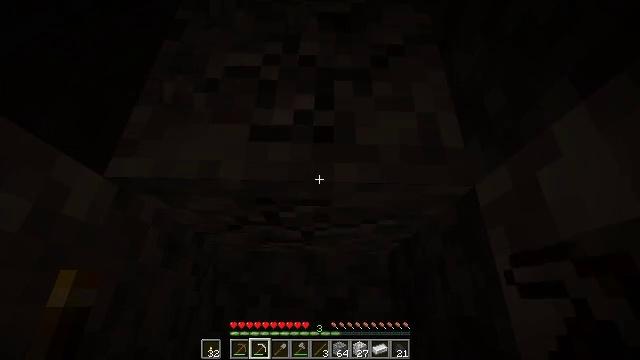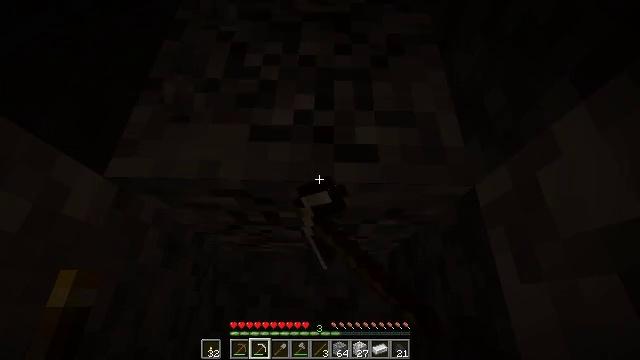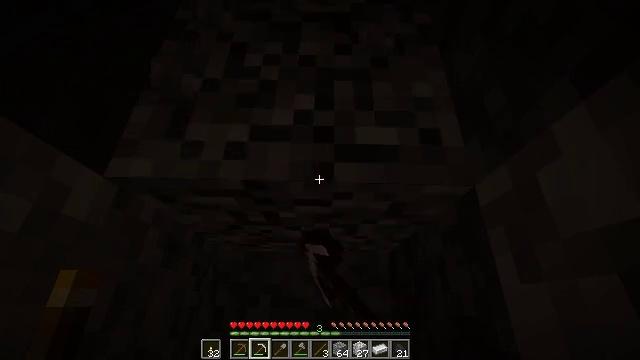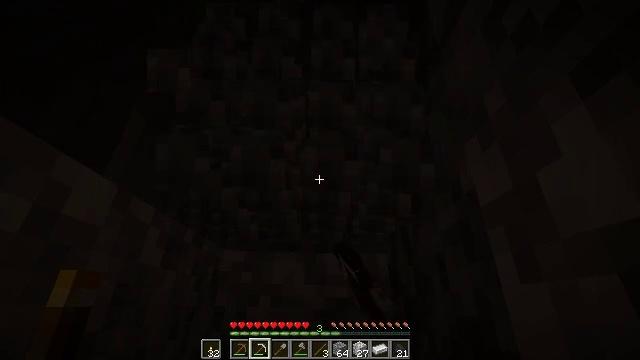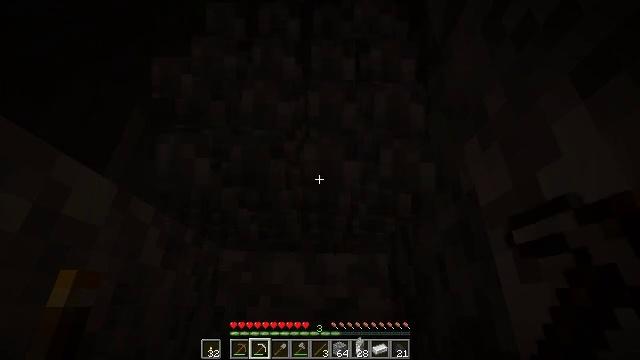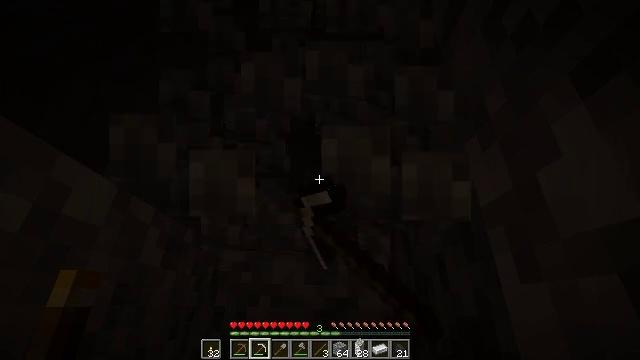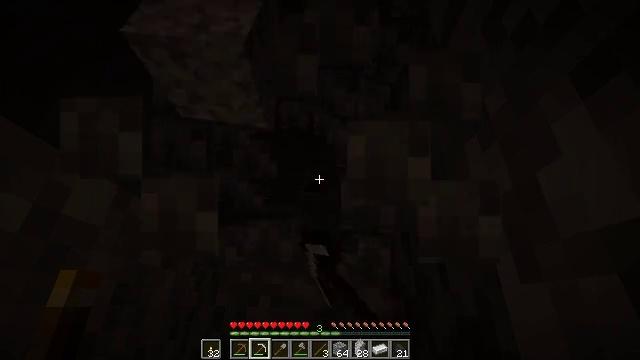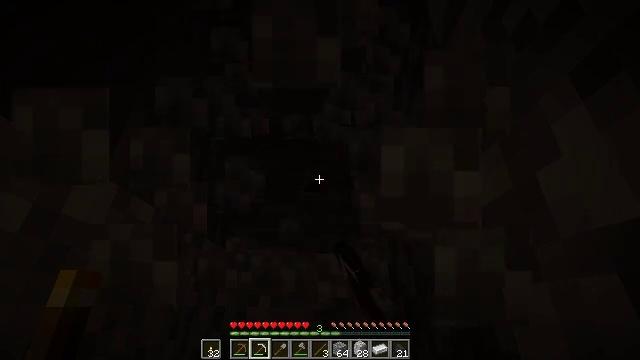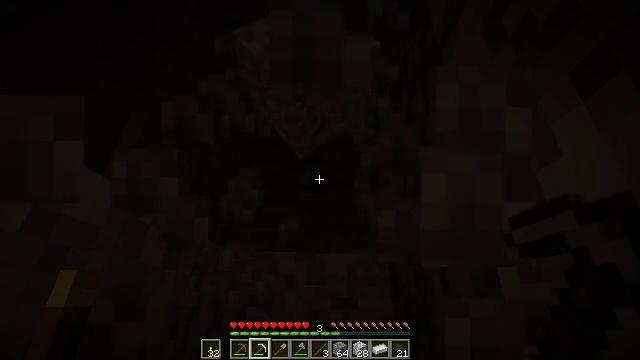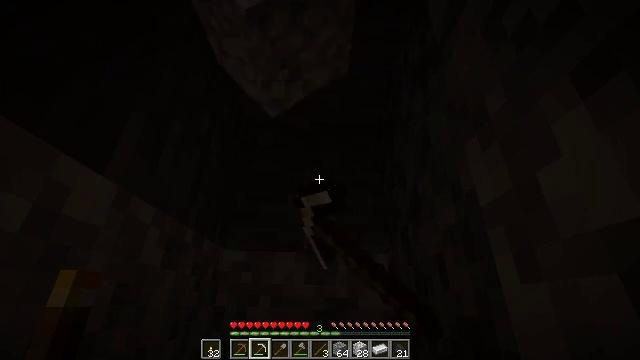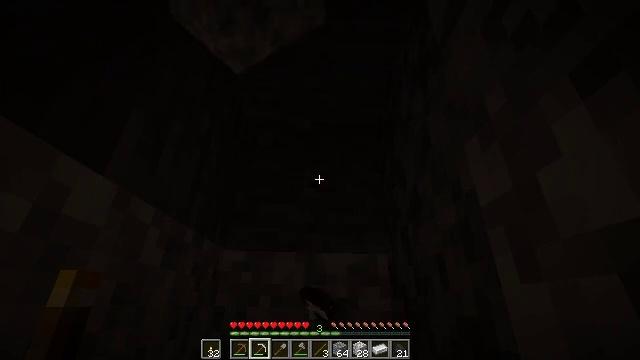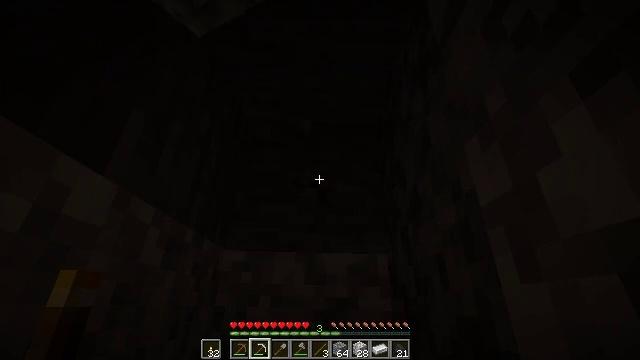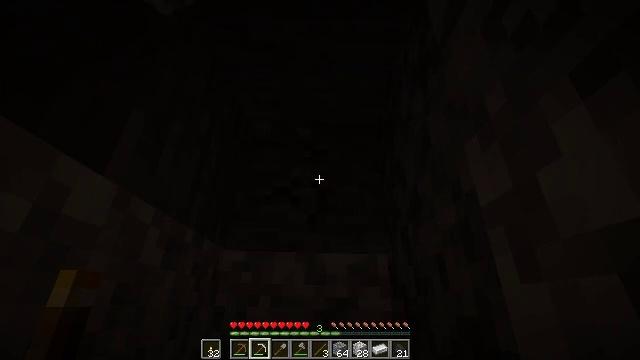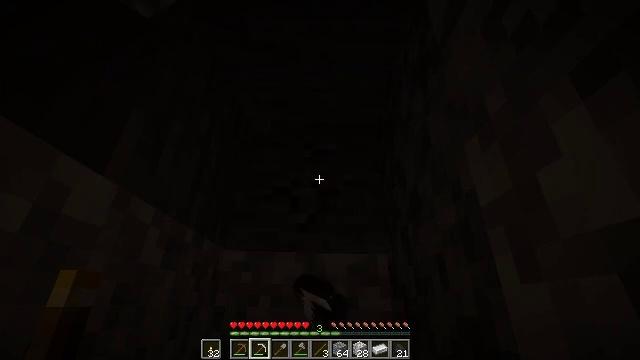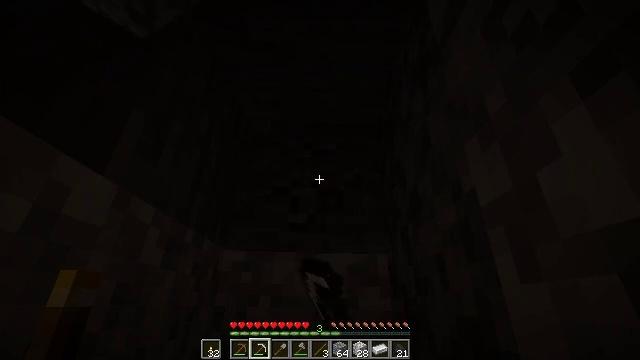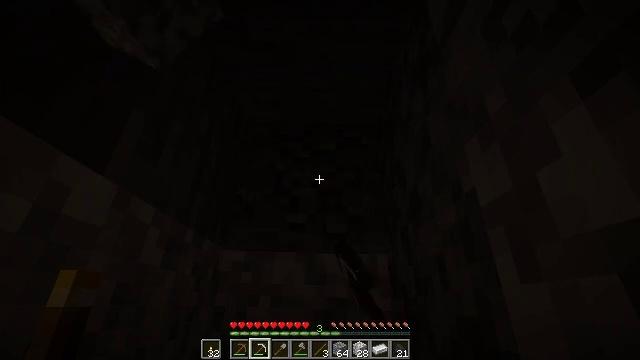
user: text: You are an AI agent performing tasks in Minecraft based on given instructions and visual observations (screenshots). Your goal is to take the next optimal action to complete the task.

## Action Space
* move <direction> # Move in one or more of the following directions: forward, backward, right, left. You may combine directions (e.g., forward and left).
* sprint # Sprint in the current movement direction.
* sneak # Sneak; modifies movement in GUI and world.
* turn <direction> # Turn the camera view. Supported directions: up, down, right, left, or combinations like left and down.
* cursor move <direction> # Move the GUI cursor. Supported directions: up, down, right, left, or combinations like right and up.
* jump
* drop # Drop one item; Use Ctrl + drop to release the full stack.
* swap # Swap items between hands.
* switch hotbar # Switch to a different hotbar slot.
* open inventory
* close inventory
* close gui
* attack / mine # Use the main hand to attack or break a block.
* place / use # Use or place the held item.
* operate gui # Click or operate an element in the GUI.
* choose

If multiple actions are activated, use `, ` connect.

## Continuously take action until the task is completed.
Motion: motion action
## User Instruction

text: Collect stone from the mine.
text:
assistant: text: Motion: attack / mine
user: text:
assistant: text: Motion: attack / mine
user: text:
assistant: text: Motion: attack / mine
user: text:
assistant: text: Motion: attack / mine
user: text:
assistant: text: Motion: attack / mine
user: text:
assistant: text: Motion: attack / mine
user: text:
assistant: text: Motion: attack / mine
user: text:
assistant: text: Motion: attack / mine
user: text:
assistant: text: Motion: attack / mine
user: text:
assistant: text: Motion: attack / mine
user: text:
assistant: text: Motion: attack / mine
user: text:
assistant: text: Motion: attack / mine
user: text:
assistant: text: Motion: attack / mine
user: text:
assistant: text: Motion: attack / mine
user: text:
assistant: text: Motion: attack / mine
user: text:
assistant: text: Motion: attack / mine
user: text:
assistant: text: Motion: attack / mine
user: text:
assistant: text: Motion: attack / mine
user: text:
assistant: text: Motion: attack / mine
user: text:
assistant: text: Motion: attack / mine
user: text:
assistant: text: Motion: attack / mine
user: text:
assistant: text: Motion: attack / mine
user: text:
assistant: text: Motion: attack / mine
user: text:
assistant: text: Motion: attack / mine
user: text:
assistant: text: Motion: attack / mine
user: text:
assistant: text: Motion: attack / mine
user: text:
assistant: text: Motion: no_op
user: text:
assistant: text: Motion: turn left and up
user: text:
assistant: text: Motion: turn left and up
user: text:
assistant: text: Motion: turn left and up